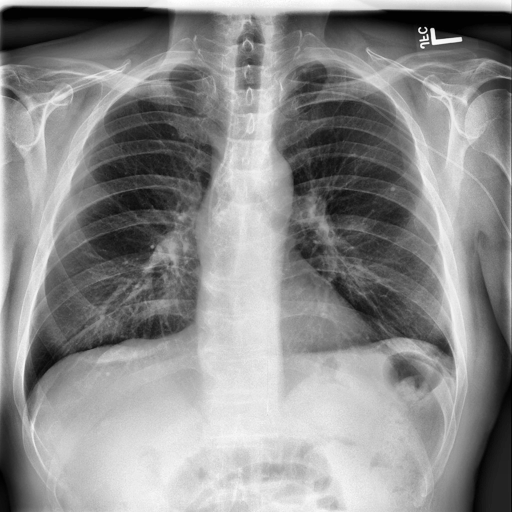
Finding: NORMAL